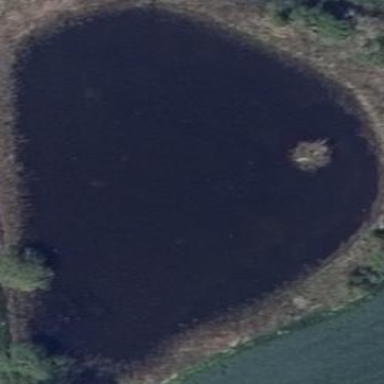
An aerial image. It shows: Pond surrounded by natural water.